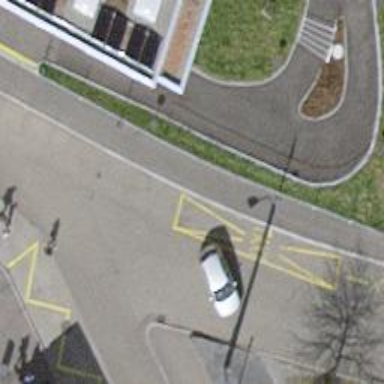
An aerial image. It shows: Taxi stand.